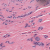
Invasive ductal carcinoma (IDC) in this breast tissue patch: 1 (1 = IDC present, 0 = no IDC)